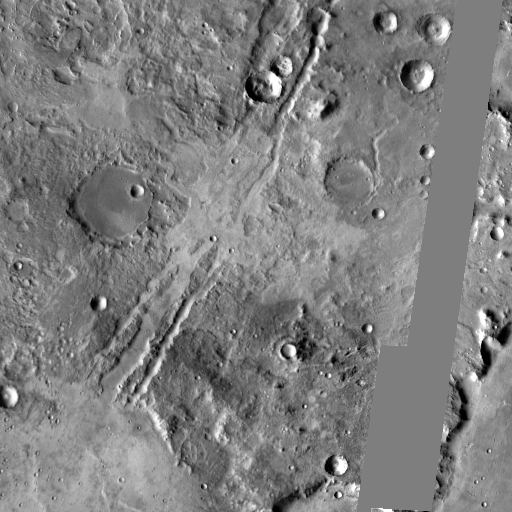
Crater classes present: Background, Other, Layered, Buried, Secondary